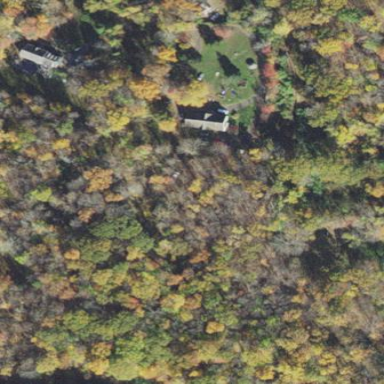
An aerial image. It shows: Existing Preserved Open Space in the woodland area.